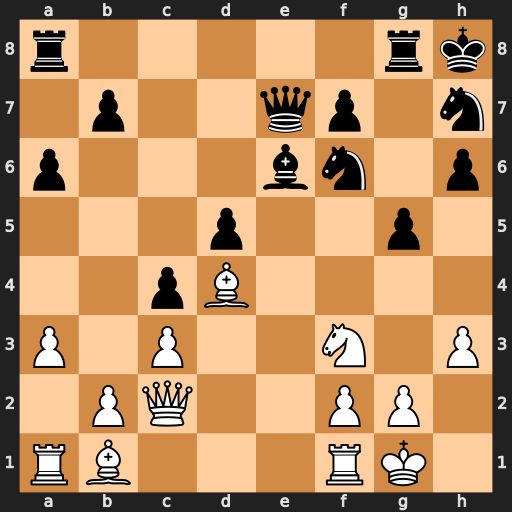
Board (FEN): r5rk/1p2qp1n/p3bn1p/3p2p1/2pB4/P1P2N1P/1PQ2PP1/RB3RK1
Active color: w
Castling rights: -
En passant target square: -
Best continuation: Qxh7#